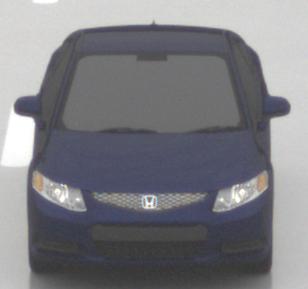
Make: Honda
Model: Civic Limousine 1.8
Detailed model: Civic (IX) Limousine
Model produced from: 2014/05
Model produced until: 2017/06
Doors: 4
Color: blue
Road condition: wet road
Daytime: midday
Contrast: low contrast